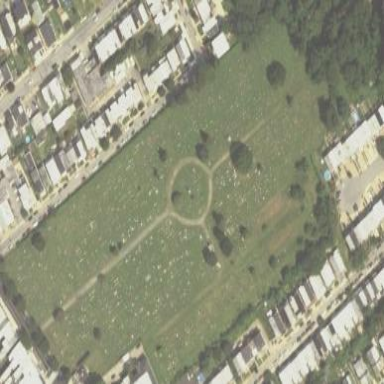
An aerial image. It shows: Cemetery.